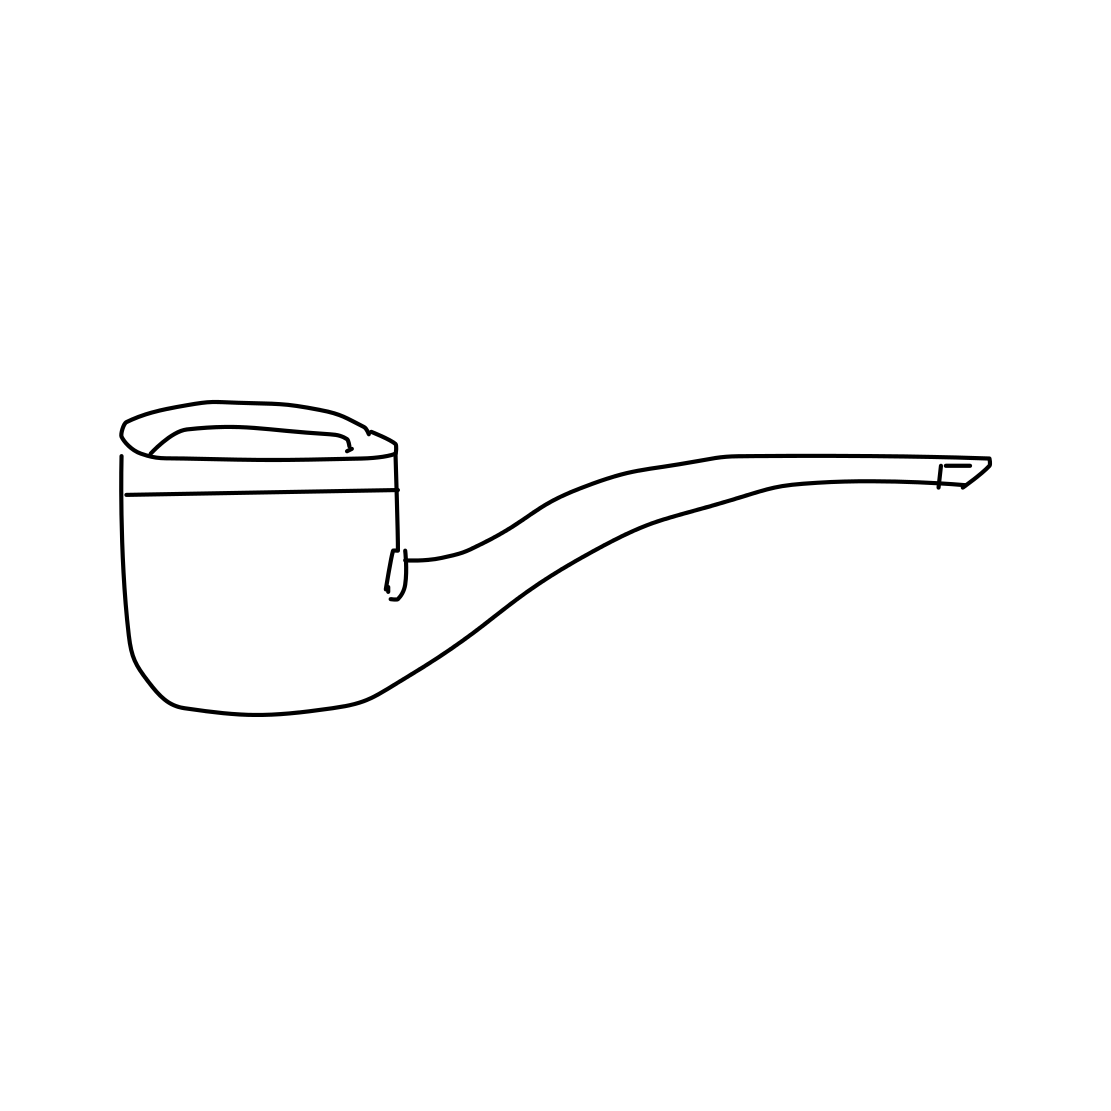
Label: pipe (for smoking)